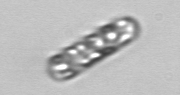
Label: Dactyliosolen_fragilissimus